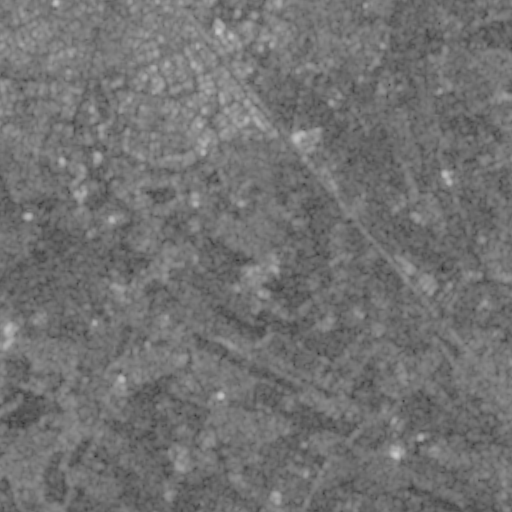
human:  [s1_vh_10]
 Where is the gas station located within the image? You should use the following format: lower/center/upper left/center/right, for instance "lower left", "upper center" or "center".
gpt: The gas station is located in the lower center of the image.
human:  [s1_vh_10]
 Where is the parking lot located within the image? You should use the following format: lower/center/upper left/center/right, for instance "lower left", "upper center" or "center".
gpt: The parking lot is located in the upper left of the image.
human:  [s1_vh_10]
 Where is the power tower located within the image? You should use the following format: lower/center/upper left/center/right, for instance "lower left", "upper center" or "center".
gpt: The power tower is located in the lower left of the image.
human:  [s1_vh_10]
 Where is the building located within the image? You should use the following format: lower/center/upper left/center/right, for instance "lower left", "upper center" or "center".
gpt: There is no building in the image.

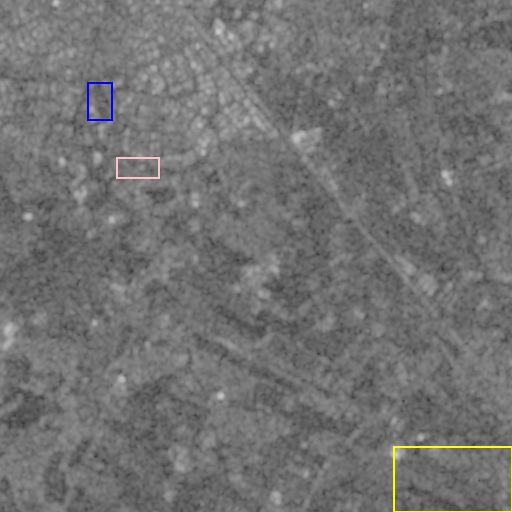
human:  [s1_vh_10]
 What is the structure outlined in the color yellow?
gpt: The structure outlined in yellow is a crop field.
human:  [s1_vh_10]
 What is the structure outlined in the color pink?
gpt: The structure outlined in pink is a park.
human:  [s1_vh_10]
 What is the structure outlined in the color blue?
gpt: The structure outlined in blue is a parking lot.
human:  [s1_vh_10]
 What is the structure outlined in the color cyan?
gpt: There is no cyan outline.